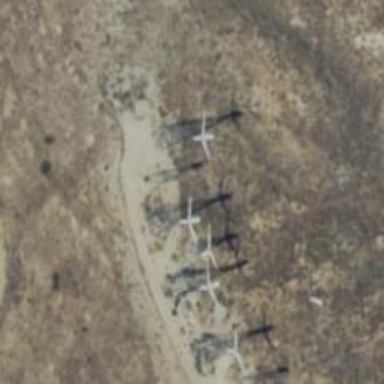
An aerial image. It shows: Horizontal axis wind turbine manufactured by Vestas.